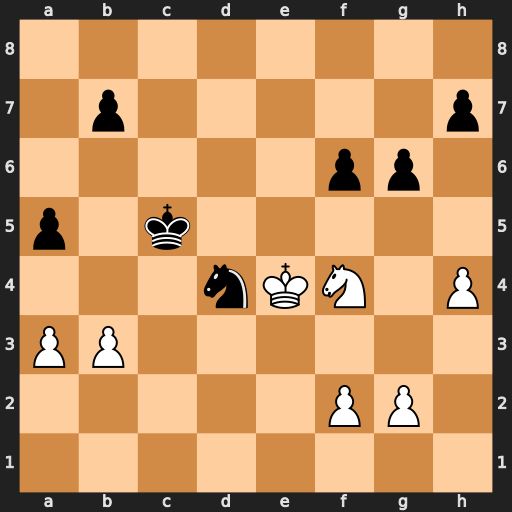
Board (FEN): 8/1p5p/5pp1/p1k5/3nKN1P/PP6/5PP1/8
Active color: w
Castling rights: -
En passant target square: -
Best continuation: Nd3+ Kd6 Kxd4